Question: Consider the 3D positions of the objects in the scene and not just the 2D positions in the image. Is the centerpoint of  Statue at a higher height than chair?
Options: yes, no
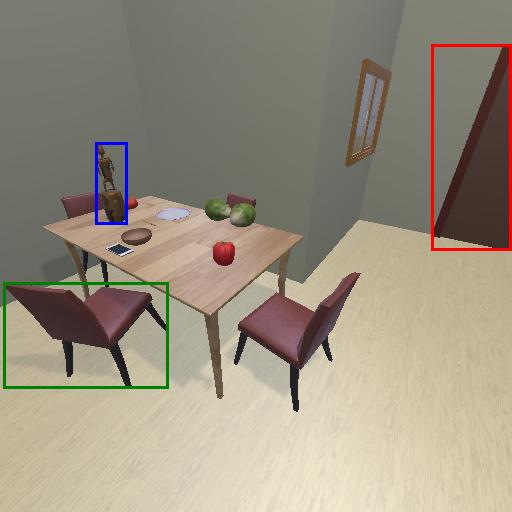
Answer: yes